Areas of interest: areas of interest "Vienna Hotel (Shenzhen Sports Center Baigualing Subway Station Branch)"
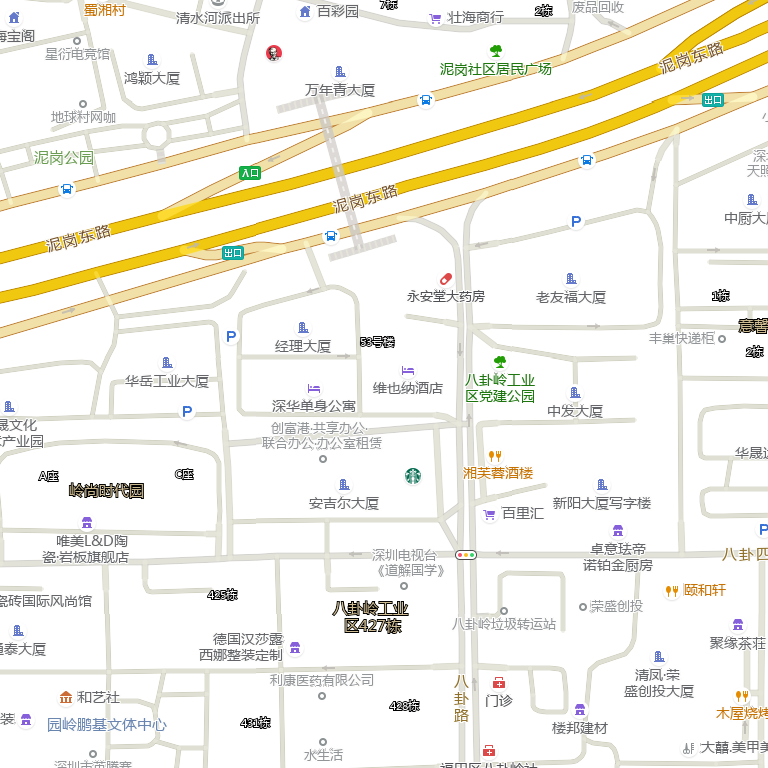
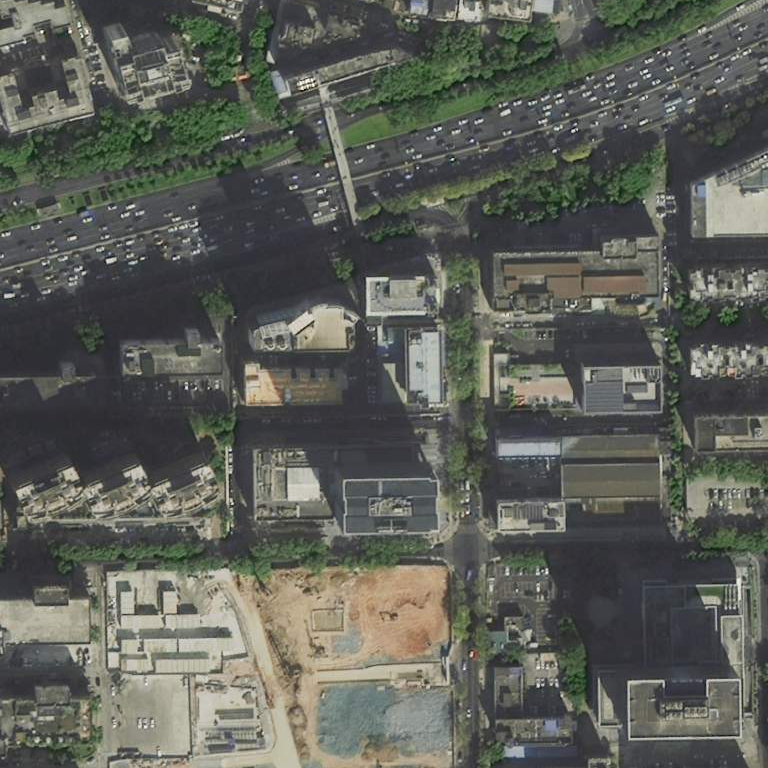